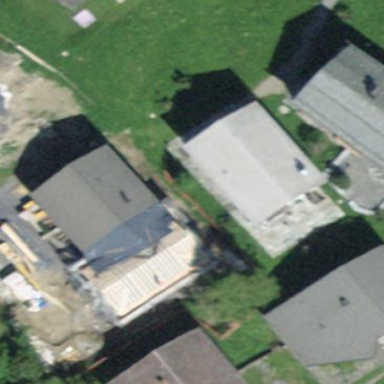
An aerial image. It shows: Detached building.